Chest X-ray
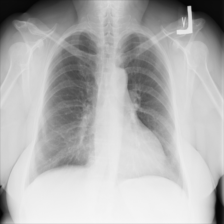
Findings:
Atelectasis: negative
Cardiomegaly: negative
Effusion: negative
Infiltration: negative
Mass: negative
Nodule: negative
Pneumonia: negative
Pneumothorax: negative
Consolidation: negative
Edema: negative
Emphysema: negative
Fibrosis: negative
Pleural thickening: negative
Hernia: negative